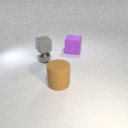
large brown rubber cylinder in front of small gray metal sphere